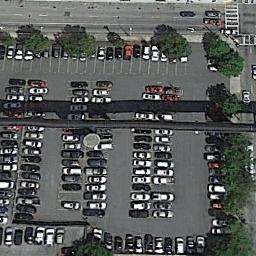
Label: parking_lot